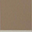
Piece: xx